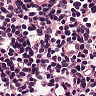
Metastatic tissue present: no